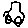
Label: car